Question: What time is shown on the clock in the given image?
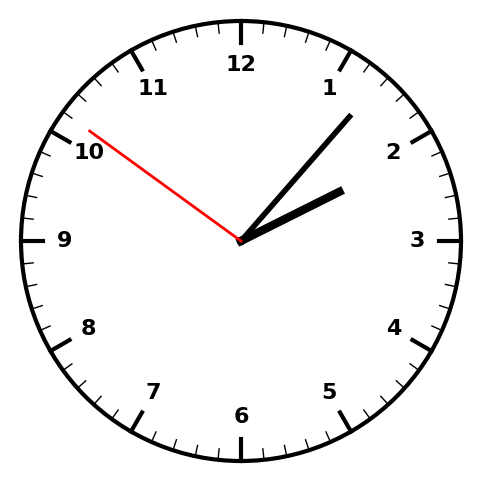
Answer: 02:06:51